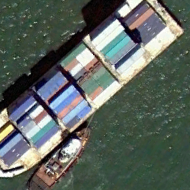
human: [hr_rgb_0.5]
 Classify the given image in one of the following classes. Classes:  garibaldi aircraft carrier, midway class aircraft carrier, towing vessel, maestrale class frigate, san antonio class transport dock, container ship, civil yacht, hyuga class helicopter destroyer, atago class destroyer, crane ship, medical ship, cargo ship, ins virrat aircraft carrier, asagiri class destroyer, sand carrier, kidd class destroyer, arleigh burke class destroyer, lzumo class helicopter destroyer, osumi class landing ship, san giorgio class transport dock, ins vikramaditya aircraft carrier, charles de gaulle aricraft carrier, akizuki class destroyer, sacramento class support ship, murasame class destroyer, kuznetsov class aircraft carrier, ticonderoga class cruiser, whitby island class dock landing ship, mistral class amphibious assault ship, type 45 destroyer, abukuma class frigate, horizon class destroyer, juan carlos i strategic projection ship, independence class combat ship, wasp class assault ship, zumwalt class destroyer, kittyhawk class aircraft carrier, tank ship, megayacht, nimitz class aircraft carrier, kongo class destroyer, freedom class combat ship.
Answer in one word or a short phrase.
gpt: Container ship